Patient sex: F
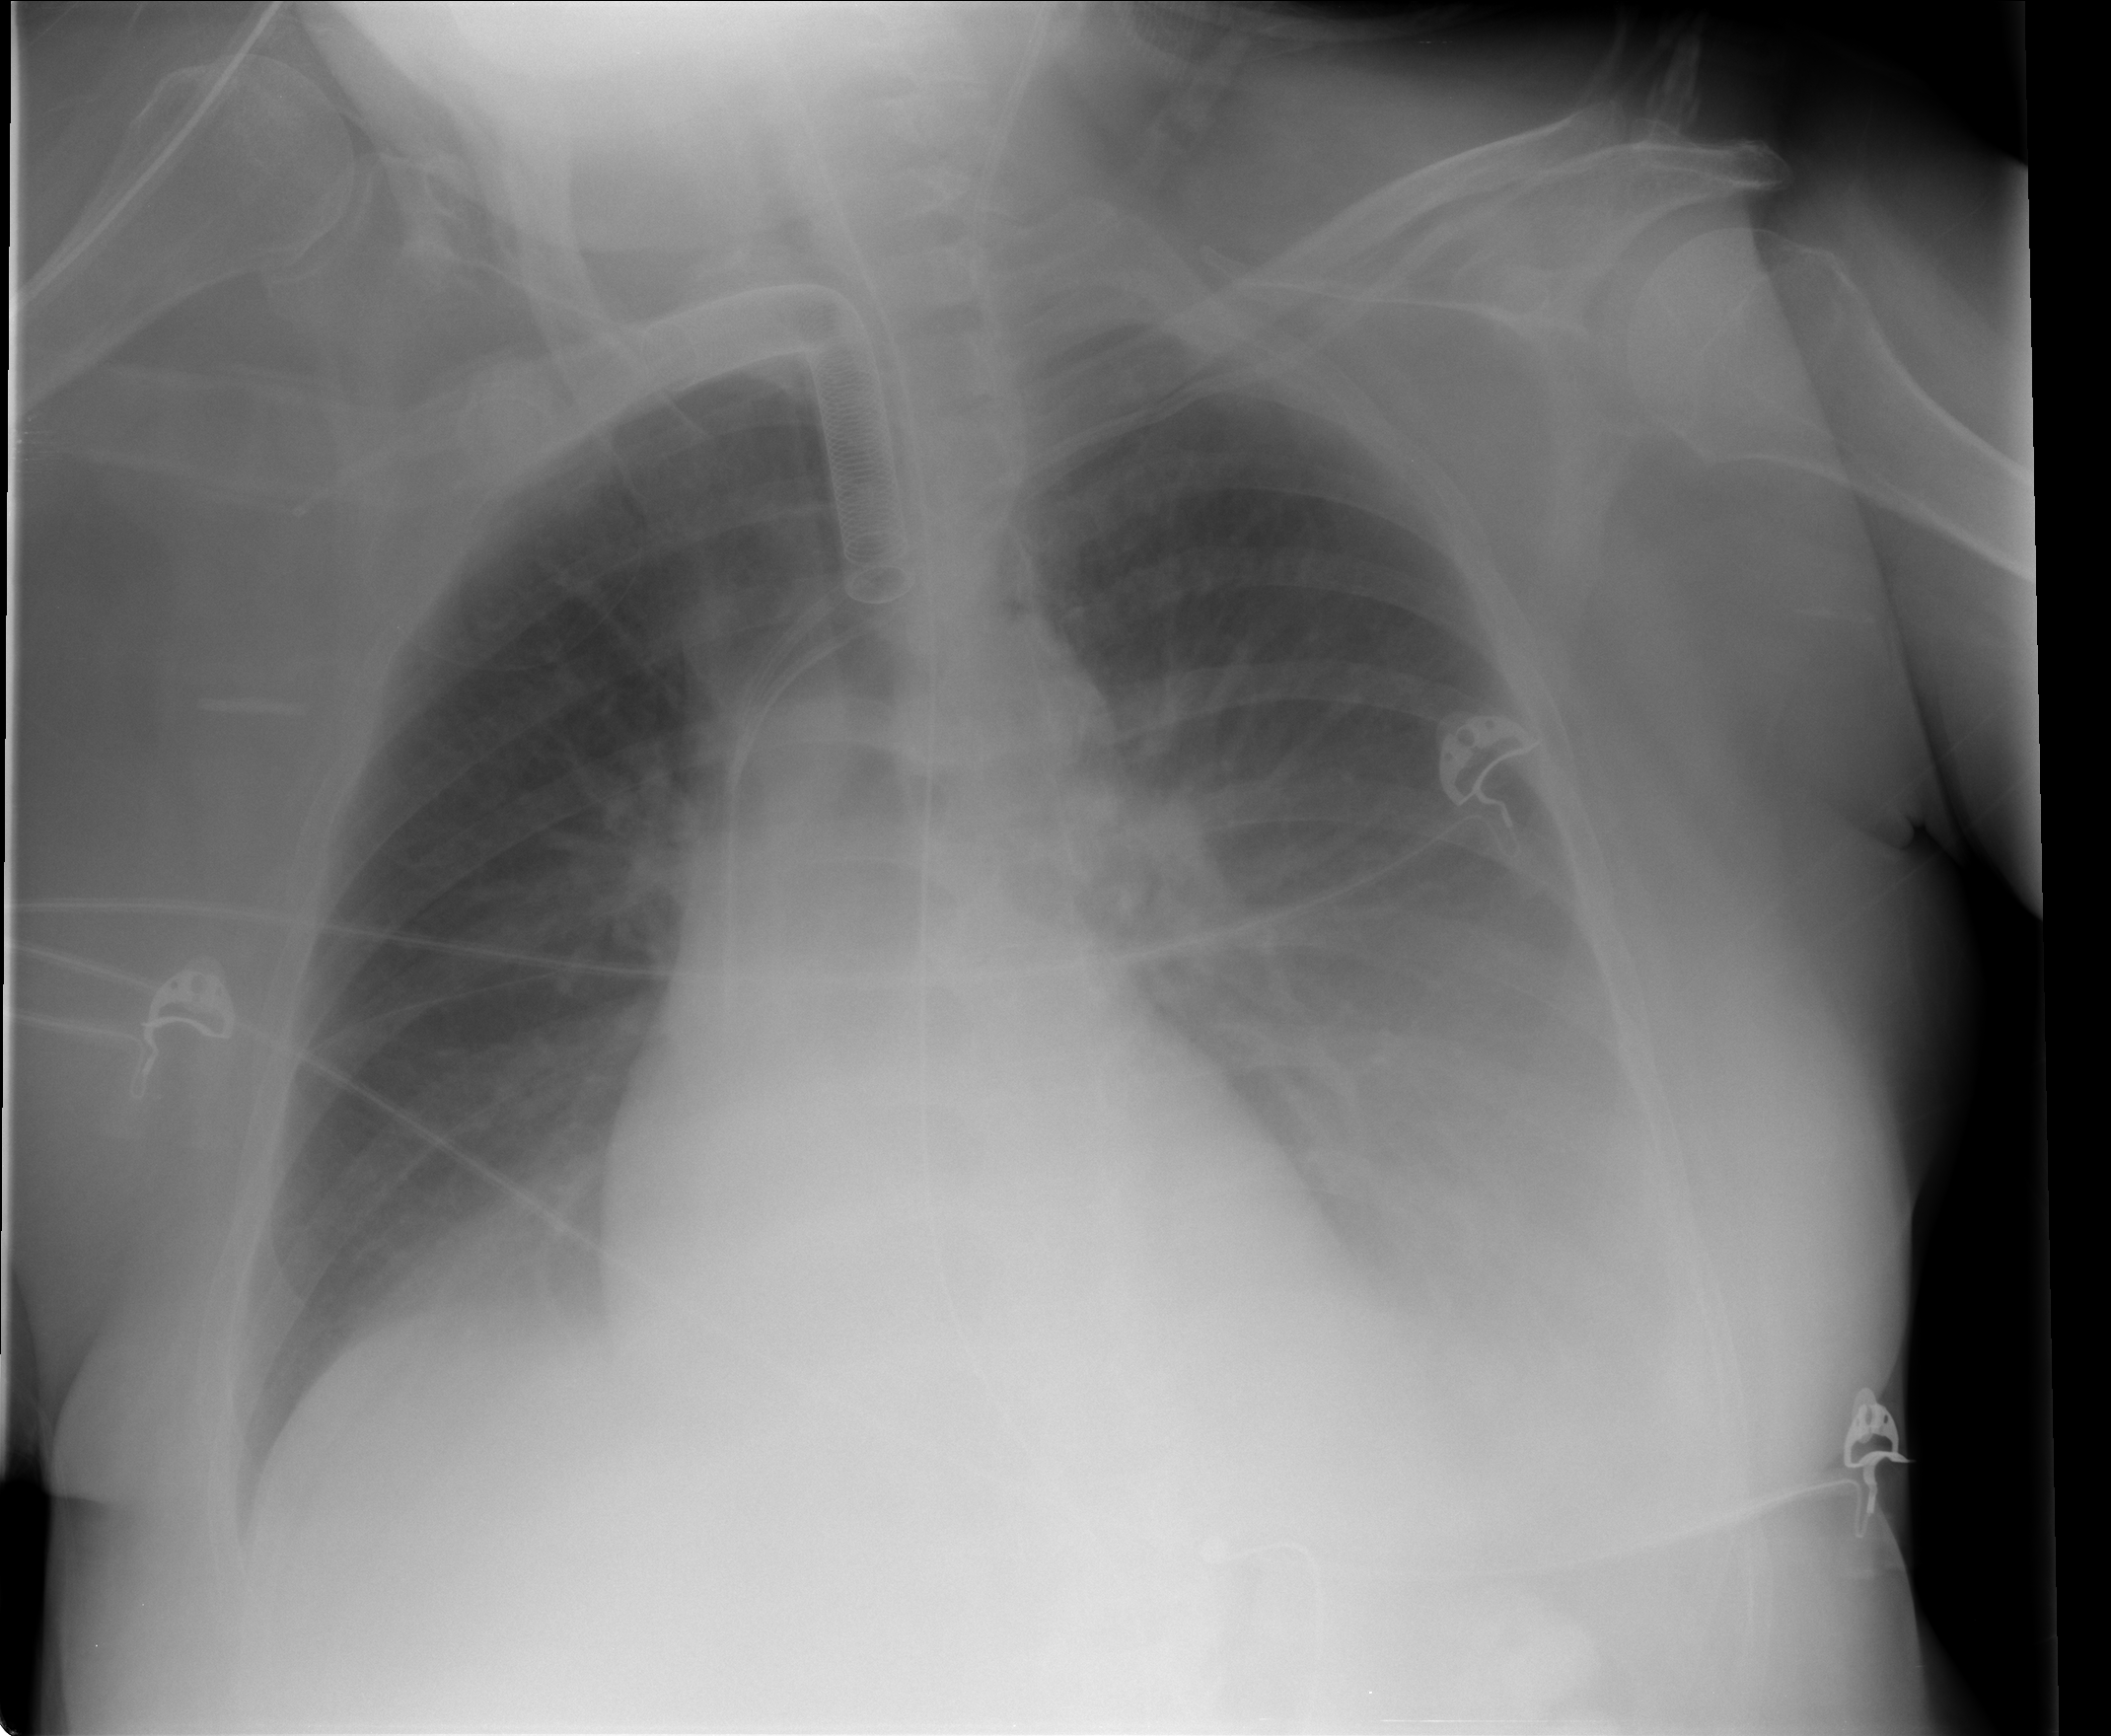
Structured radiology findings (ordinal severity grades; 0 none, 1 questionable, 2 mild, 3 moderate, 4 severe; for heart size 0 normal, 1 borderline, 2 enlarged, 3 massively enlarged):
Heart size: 1
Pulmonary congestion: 2
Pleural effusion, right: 0
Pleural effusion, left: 3
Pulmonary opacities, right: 0
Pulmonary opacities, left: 0
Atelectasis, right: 0
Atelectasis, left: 2